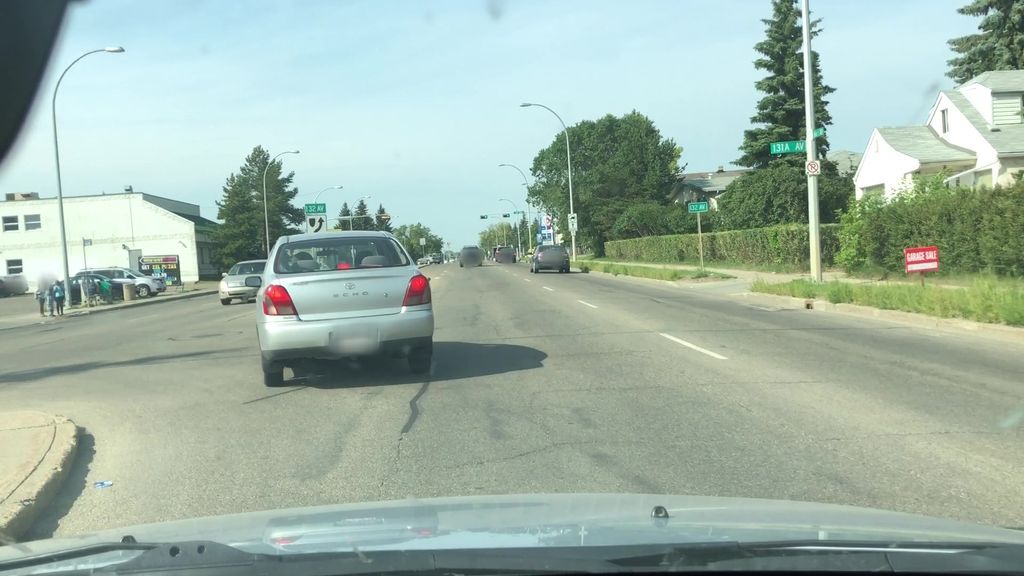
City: edmonton